六年级 · 计数
下面是六(2)班同学最喜欢的少儿栏目情况统计表。(16 分)

| 栏目 | 文学宝库 | 快乐大巴 | 动画大巴 | 看我 72 变 |
| :---: | :---: | :---: | :---: | :---: |
| 人数 | 5 | 10 | 20 | 15 |
| 百分比 |  |  |  |  |

六 (2) 班同学最喜欢的少儿栏目统计图

(1)将上面的统计表和统计图补充完整。(8 分)

(2)上面的统计图是 $\quad$ )统计图, 上图整个圆表示( )。(4分)

(3)用上面的统计图有什么好处?(4 分)
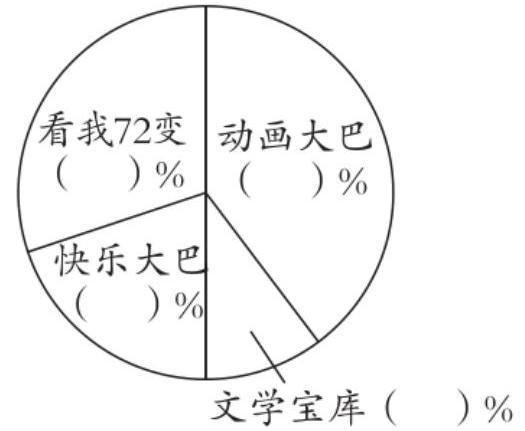
答案: (1) $10 \% \quad 20 \% \quad 40 \% \quad 30 \% \quad$ 图略

(2)扇形 六(2)班总人数

(3)能清楚地看出最喜欢各栏目的人数占总人数的百分比。
解析: 答案:(1) $10 \% \quad 20 \% \quad 40 \% \quad 30 \% \quad$ 图略

(2)扇形 六(2)班总人数

(3)能清楚地看出最喜欢各栏目的人数占总人数的百分比。